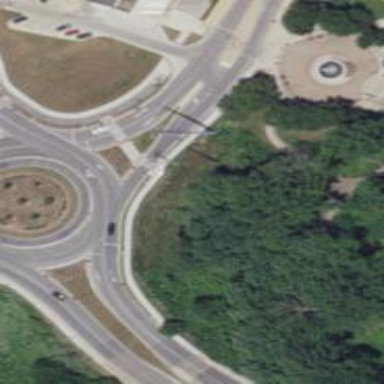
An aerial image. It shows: Marked crossing on cycleway with island for pedestrians.